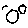
Label: circle